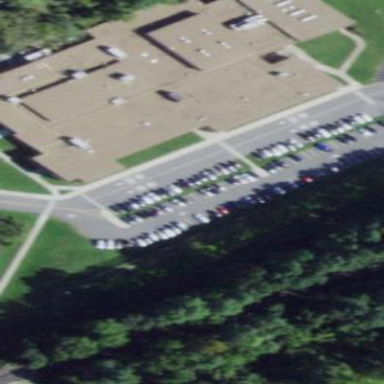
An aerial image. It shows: School.